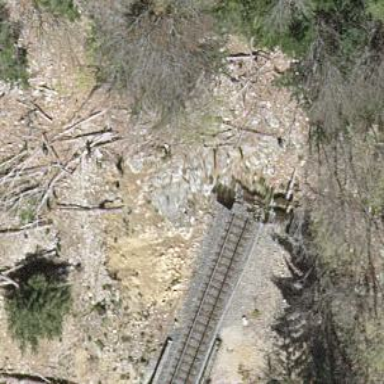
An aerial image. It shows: Narrow-gauge railway track with one electrified contact line.